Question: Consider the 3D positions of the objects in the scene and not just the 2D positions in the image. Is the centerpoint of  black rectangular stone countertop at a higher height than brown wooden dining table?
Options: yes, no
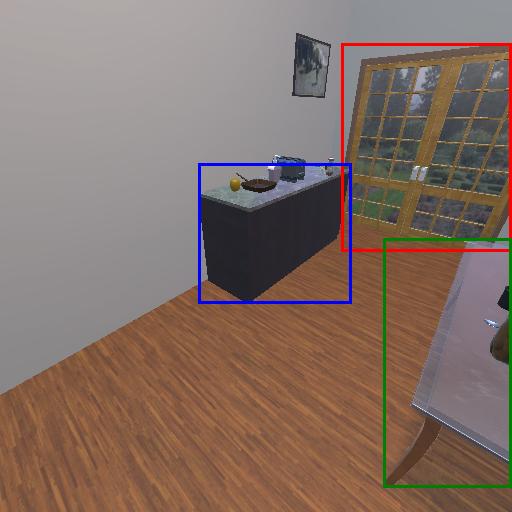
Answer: yes